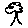
Label: tree